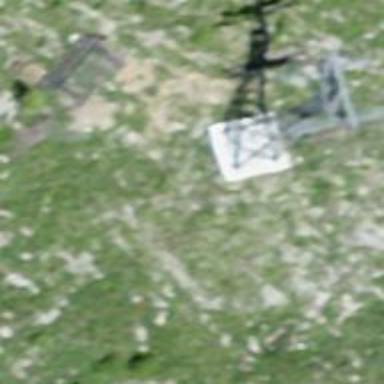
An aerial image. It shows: Pylon used for aerialway.